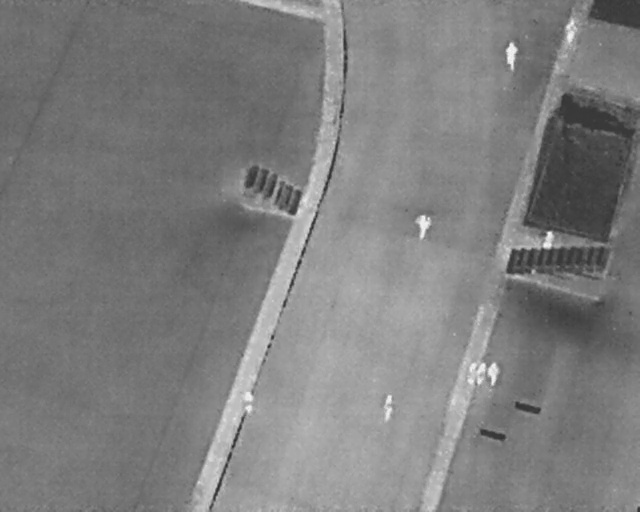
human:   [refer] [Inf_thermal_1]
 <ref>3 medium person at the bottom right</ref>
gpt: <box>[[75, 71, 79, 74, 2], [71, 71, 75, 73, 2], [73, 71, 77, 73, 7]]</box>